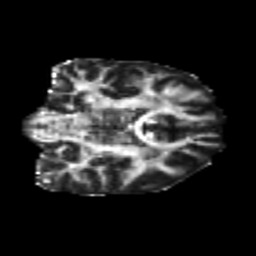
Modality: FA
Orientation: coronal
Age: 24
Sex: female
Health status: healthy
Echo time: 0.074 s